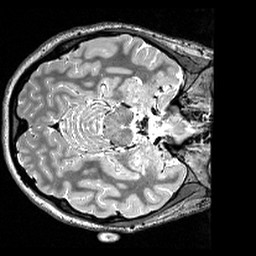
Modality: T2w
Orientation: axial
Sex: female
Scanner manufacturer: siemens
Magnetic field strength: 3 T
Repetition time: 3 s
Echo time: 0.418 s